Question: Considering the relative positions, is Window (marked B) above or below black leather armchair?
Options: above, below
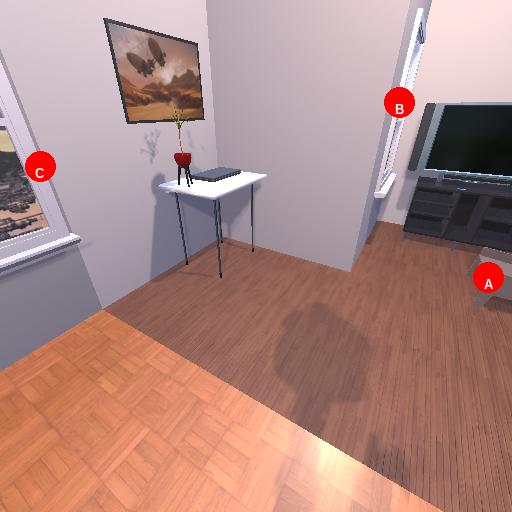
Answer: above